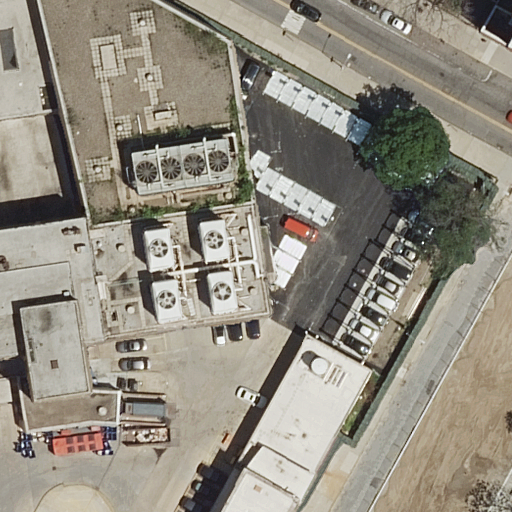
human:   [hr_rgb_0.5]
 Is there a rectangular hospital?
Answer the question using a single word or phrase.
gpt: yes

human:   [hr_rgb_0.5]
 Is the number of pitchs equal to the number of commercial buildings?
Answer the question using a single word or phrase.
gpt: no

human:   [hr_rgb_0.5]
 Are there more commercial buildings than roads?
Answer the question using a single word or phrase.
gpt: no

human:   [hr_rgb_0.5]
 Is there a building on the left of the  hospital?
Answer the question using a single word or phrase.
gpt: no

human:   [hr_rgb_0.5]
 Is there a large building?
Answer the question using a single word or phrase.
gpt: yes

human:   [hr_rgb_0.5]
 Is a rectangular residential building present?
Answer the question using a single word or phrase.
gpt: no

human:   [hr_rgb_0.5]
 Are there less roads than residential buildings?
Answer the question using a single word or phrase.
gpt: no

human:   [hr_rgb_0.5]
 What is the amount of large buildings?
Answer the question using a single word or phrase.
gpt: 2

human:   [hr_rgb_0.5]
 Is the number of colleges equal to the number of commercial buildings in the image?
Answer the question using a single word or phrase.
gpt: no

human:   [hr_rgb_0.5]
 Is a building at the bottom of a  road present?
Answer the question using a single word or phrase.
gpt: no

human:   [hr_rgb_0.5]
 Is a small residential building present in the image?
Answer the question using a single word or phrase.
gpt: no

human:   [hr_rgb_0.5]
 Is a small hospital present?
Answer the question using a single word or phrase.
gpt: no

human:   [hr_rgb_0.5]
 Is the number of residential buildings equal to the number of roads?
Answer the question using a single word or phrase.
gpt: no

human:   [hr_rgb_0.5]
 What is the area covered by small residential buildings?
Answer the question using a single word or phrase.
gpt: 0m2

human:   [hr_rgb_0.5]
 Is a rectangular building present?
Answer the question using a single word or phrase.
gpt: no

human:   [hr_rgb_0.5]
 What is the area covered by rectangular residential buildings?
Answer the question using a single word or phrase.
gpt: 0m2

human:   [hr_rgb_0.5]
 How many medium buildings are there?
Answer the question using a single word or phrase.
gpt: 0

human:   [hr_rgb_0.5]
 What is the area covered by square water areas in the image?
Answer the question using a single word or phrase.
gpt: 0m2

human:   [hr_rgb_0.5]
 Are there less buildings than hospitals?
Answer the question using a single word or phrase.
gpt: no

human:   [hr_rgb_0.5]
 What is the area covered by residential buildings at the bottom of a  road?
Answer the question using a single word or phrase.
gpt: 0m2

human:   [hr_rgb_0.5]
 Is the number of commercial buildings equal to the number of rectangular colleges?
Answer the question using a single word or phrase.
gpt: no

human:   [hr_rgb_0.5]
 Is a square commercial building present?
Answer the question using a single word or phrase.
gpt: no

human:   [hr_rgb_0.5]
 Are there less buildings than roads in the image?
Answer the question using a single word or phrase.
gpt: yes

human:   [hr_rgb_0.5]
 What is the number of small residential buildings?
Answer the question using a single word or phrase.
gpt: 0

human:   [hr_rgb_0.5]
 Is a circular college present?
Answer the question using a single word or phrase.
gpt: no

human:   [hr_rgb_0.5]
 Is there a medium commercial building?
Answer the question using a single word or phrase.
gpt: no

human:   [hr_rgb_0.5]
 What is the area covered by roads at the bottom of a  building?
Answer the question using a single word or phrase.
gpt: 0m2

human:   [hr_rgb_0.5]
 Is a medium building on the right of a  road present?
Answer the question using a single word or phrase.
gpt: no

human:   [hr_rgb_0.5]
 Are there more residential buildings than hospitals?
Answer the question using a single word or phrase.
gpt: no

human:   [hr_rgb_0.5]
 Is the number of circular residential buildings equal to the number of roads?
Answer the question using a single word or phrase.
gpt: no

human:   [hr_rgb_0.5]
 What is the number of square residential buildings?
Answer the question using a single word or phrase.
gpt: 0

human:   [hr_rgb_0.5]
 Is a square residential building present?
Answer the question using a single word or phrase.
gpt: no

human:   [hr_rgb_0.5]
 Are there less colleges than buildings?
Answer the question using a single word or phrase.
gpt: yes

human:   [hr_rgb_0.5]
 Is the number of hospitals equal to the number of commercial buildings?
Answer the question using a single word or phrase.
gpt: no

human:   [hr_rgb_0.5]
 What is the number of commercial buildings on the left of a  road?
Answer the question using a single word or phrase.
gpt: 0

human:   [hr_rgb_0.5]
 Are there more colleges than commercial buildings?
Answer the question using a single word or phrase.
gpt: yes